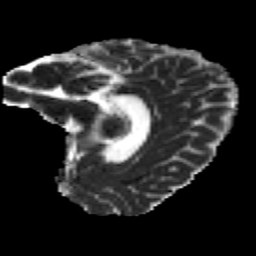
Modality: MD
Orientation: sagittal
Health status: healthy
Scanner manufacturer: philips
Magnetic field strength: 3 T
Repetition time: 9.75 s
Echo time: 0.092 s